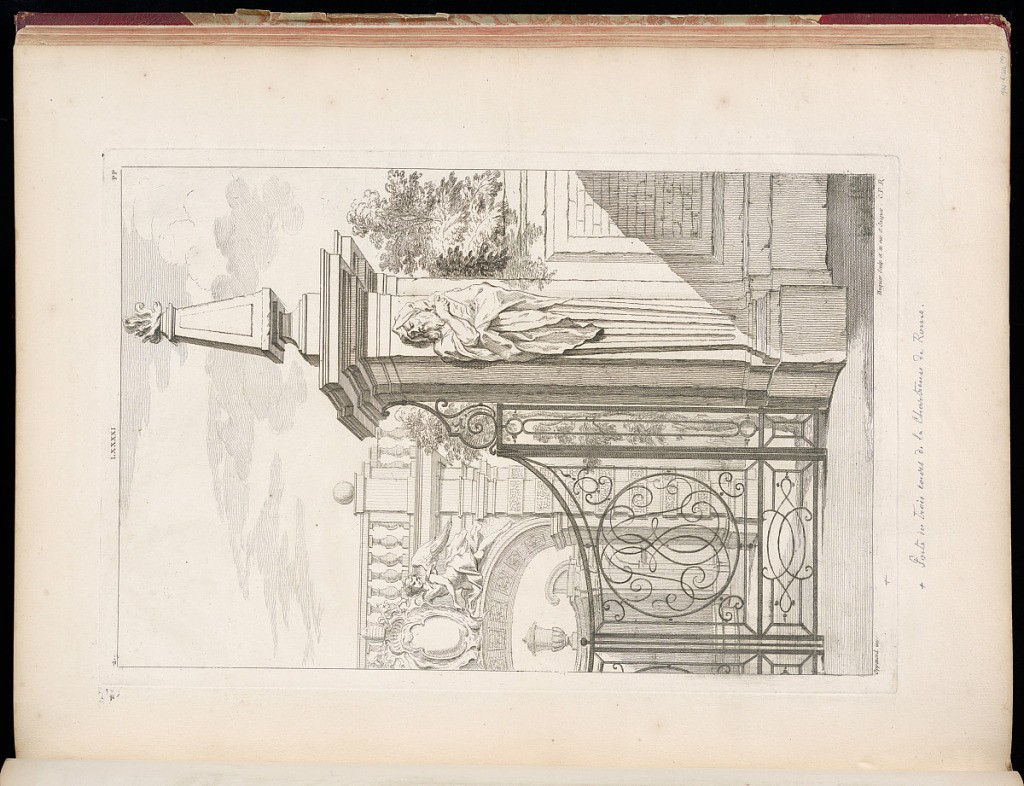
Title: Design for a Gate Leading into a Courtyard
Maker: Gilles-Marie Oppenord, French, 1672–1742
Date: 1749-1761
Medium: Etching and engraving on laid paper
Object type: Bound print
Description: Iron strapwork gate with a pillar affixed with an elderly man draped in a cloak (Winter). Through the grate, another archway can be seen, with a cartouche held aloft by a winged angel at the top.  A graphite inscription in the margin indicates that this is the door leading into the three courtyards of the Charterhouse in Rome. The plate is signed and numbered.